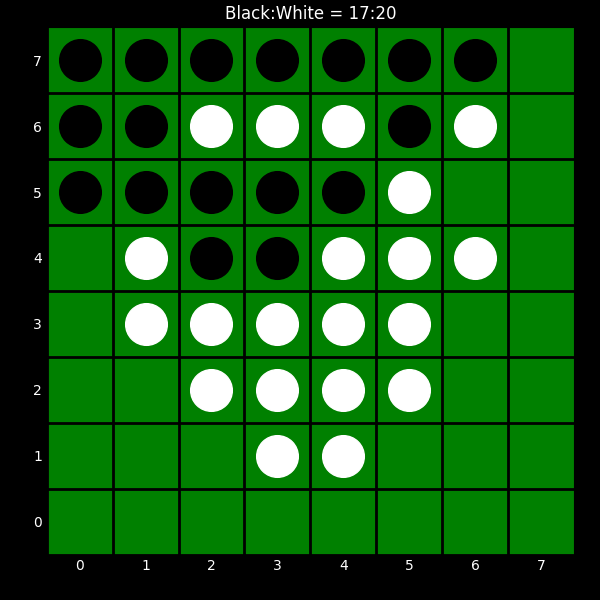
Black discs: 17
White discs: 20